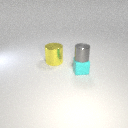
small cyan rubber cube to the right of large yellow metal cylinder